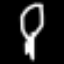
Label: leaf